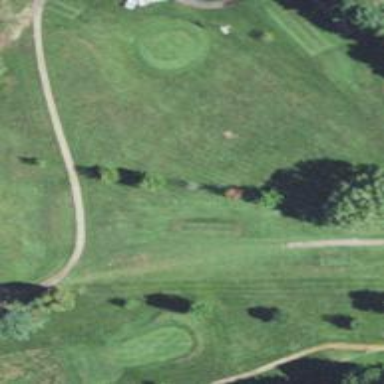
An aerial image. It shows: Golf tee.